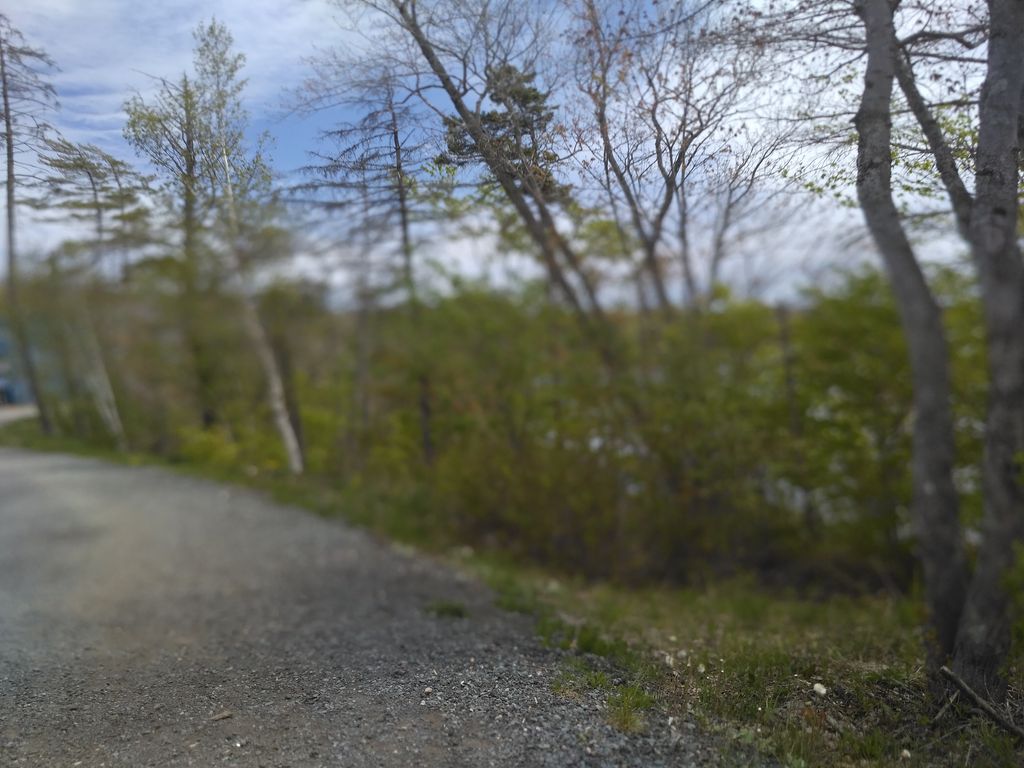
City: halifax